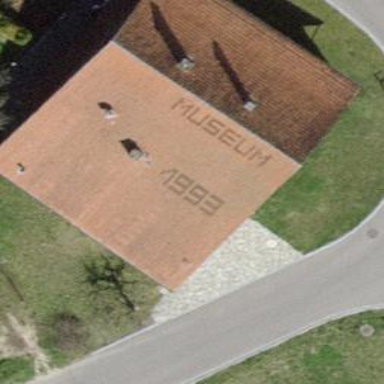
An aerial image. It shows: Museum with tile roof.